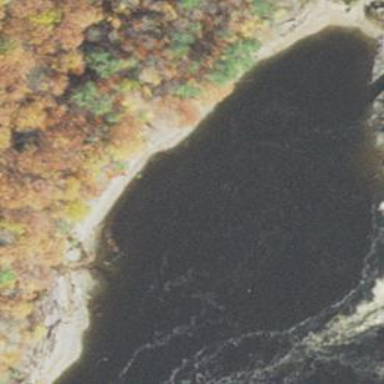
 serving as both put-in and egress point."